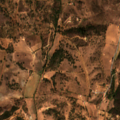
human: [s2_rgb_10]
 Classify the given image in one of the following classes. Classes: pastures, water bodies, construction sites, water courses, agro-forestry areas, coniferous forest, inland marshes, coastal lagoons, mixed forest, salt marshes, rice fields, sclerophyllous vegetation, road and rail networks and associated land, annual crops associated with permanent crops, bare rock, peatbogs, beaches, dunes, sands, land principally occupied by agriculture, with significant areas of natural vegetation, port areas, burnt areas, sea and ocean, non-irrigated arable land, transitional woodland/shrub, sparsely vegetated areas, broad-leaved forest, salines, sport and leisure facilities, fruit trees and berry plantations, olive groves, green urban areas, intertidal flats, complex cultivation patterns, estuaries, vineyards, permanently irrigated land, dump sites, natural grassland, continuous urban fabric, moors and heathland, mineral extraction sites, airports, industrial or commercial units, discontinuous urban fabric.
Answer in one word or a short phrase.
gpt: non-irrigated arable land, pastures, complex cultivation patterns, agro-forestry areas, transitional woodland/shrub